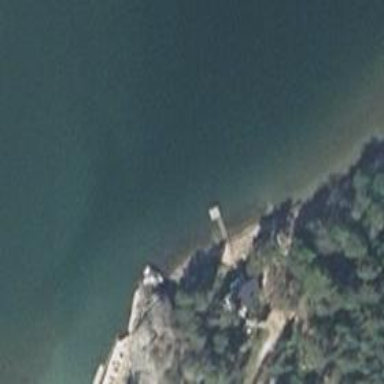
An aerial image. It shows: Man-made pier.